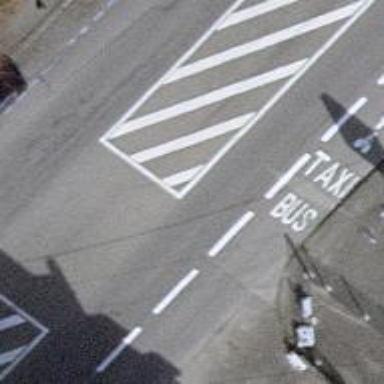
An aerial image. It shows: Asphalt road with primary highway designation. There is bus lane on the right and shared bus and cycle lane on the right.